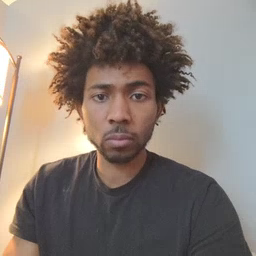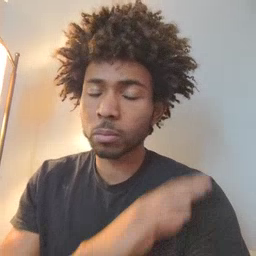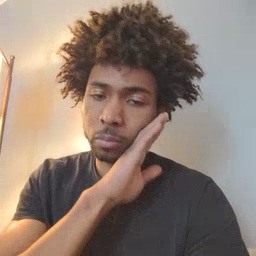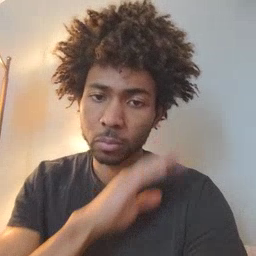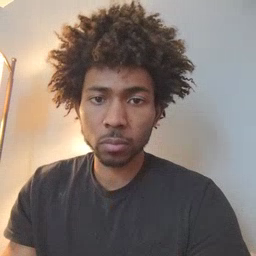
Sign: bed